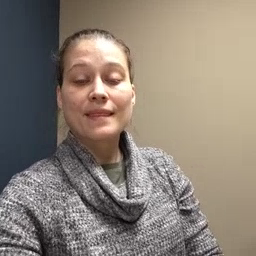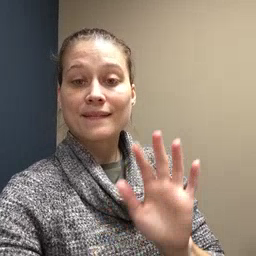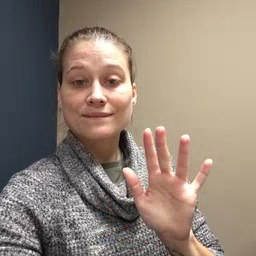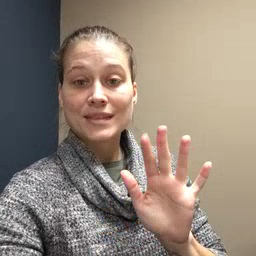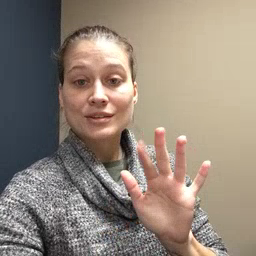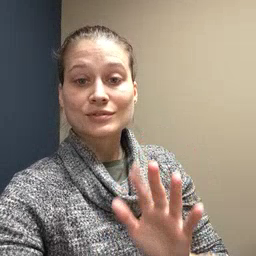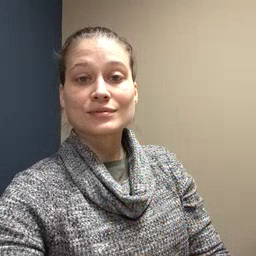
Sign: finger